Question: I am trying to convert a String into a Double value in Swift. After doing a lot of research, I believe that this would be the best method to turn my string to an Double. But now I am getting an error that I have no idea of how to fix.
'''
var purchaseAmount: Double = 200
var cashTendered: Double = 425.45
var changeRequired: Double = 0
var currencyValues = ["100", "50", "20", "10", "5", "2", "1", "0.50", "0.20", "0.10", "0.05"]
import Cocoa
if cashTendered < purchaseAmount {
println("Not enough cash tendered")
} else {
changeRequired = cashTendered - purchaseAmount
for currency in currencyValues {
var doubleCurrency = (currency as NSString).doubleValue
var amountOfCurrency = changeRequired / doubleCurrency
amountOfCurrency = floor(amountOfCurrency)
changeRequired = changeRequired - (amountOfCurrency * currency)
changeRequired = round(changeRequired * 100)/100
println("$\(currency) X \(Int(amountOfCurrency))")
}
}
'''
Here is the error:

What do I have to do to solve this problem?
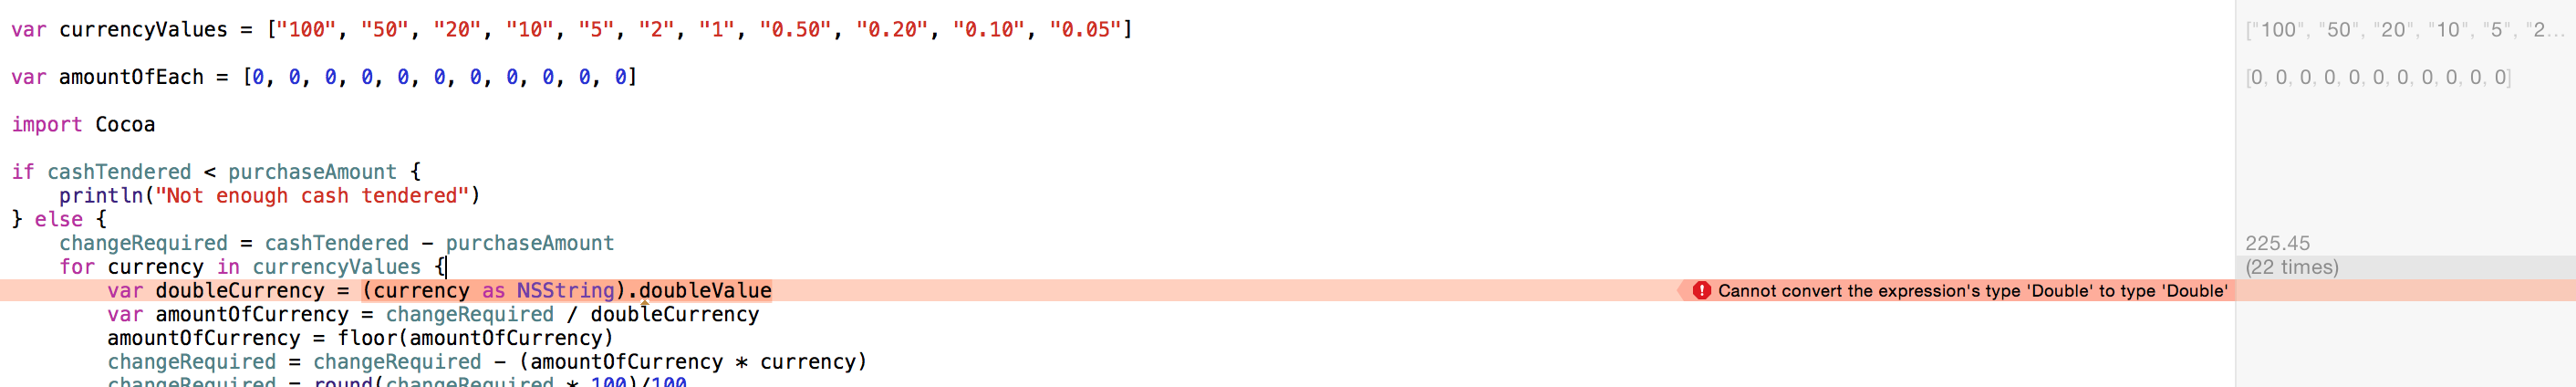
Answer: First of all initialise 'String' array like below:
'''
let currencyValues : [String] = ["100", "50", "20", "10", "5", "2", "1", "0.50", "0.20", "0.10", "0.05"]
'''
However it is not required type declaration because of Swift has vital feature <URL>. But most of the practice it is good to define type while working with array.
And about converting string to double you can use below code:
'''
for currency : String in currencyValues {
let doubleCurrency = NSNumberFormatter().numberFromString(currency)!.doubleValue
print(doubleCurrency)
}
'''